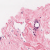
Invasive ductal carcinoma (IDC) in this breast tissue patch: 0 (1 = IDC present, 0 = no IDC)